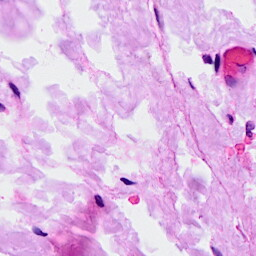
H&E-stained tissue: Breast